Question: i can get the json in the following format
'''
[{"data":{"id":"1","user_name":"StudentA","book":"123","role":"Student"}},
{"data":{"id":"3","user_name":"StudentB","book":"456","role":"Student"}}]
'''
how can i use the data to present like the image below, where the first line is username and second line is book

'''
<button type="button" id="test">Test 123</button>
<ul id="studentList" data-role="listview" data-filter="true"></ul>
'''
'''
var serviceURL = "http://mydomain.com/";
var students;
$("#test").click(function()
{
getStudentList();
});
function getStudentList() {
$.getJSON(serviceURL + 'getStudents.php', function(data) {
$('#studentList li').remove();
students = data.user_name;
$.each(students, function(index, student) {
$('#studentList').append('<li>' +
'<h4>' + student.user_name + ' ' + student.password + '</h4>' +
'<p>' + student.user_name + '</p>' +
'</li>');
});
$('#studentList').listview('refresh');
});
}
'''
may i ask if the codes above correct?
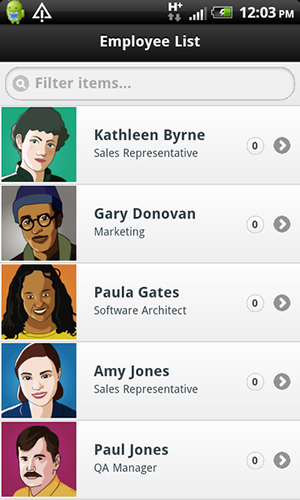
Answer: you are naming response as 'data'..since you response is in array '[]' you have to loop 'data' first.. get its object which is data again ..
'''
[{"data":{"id":"1","user_name":"StudentA","book":"123","role":"Student"}},
//-^^^^---here
'''
and get the correponding name and password object in the loop...you can get that by '.' operator.. so inside loop, 'student.data.user_name' gives you username , 'student.data.book' gives you book and similar for others...
try this...
'''
$.getJSON(serviceURL + 'getStudents.php', function(data) {
$('#studentList li').remove();
//students = data.user_name;
$.each(data, function(index, student) {
$('#studentList').append('<li>' +
'<h4>' + student.data.user_name +'</h4>' + //here get username
'<p>' + student.data.book + '</p>' + //here get book
'</li>');
});
$('#studentList').listview('refresh');
});
'''